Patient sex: M
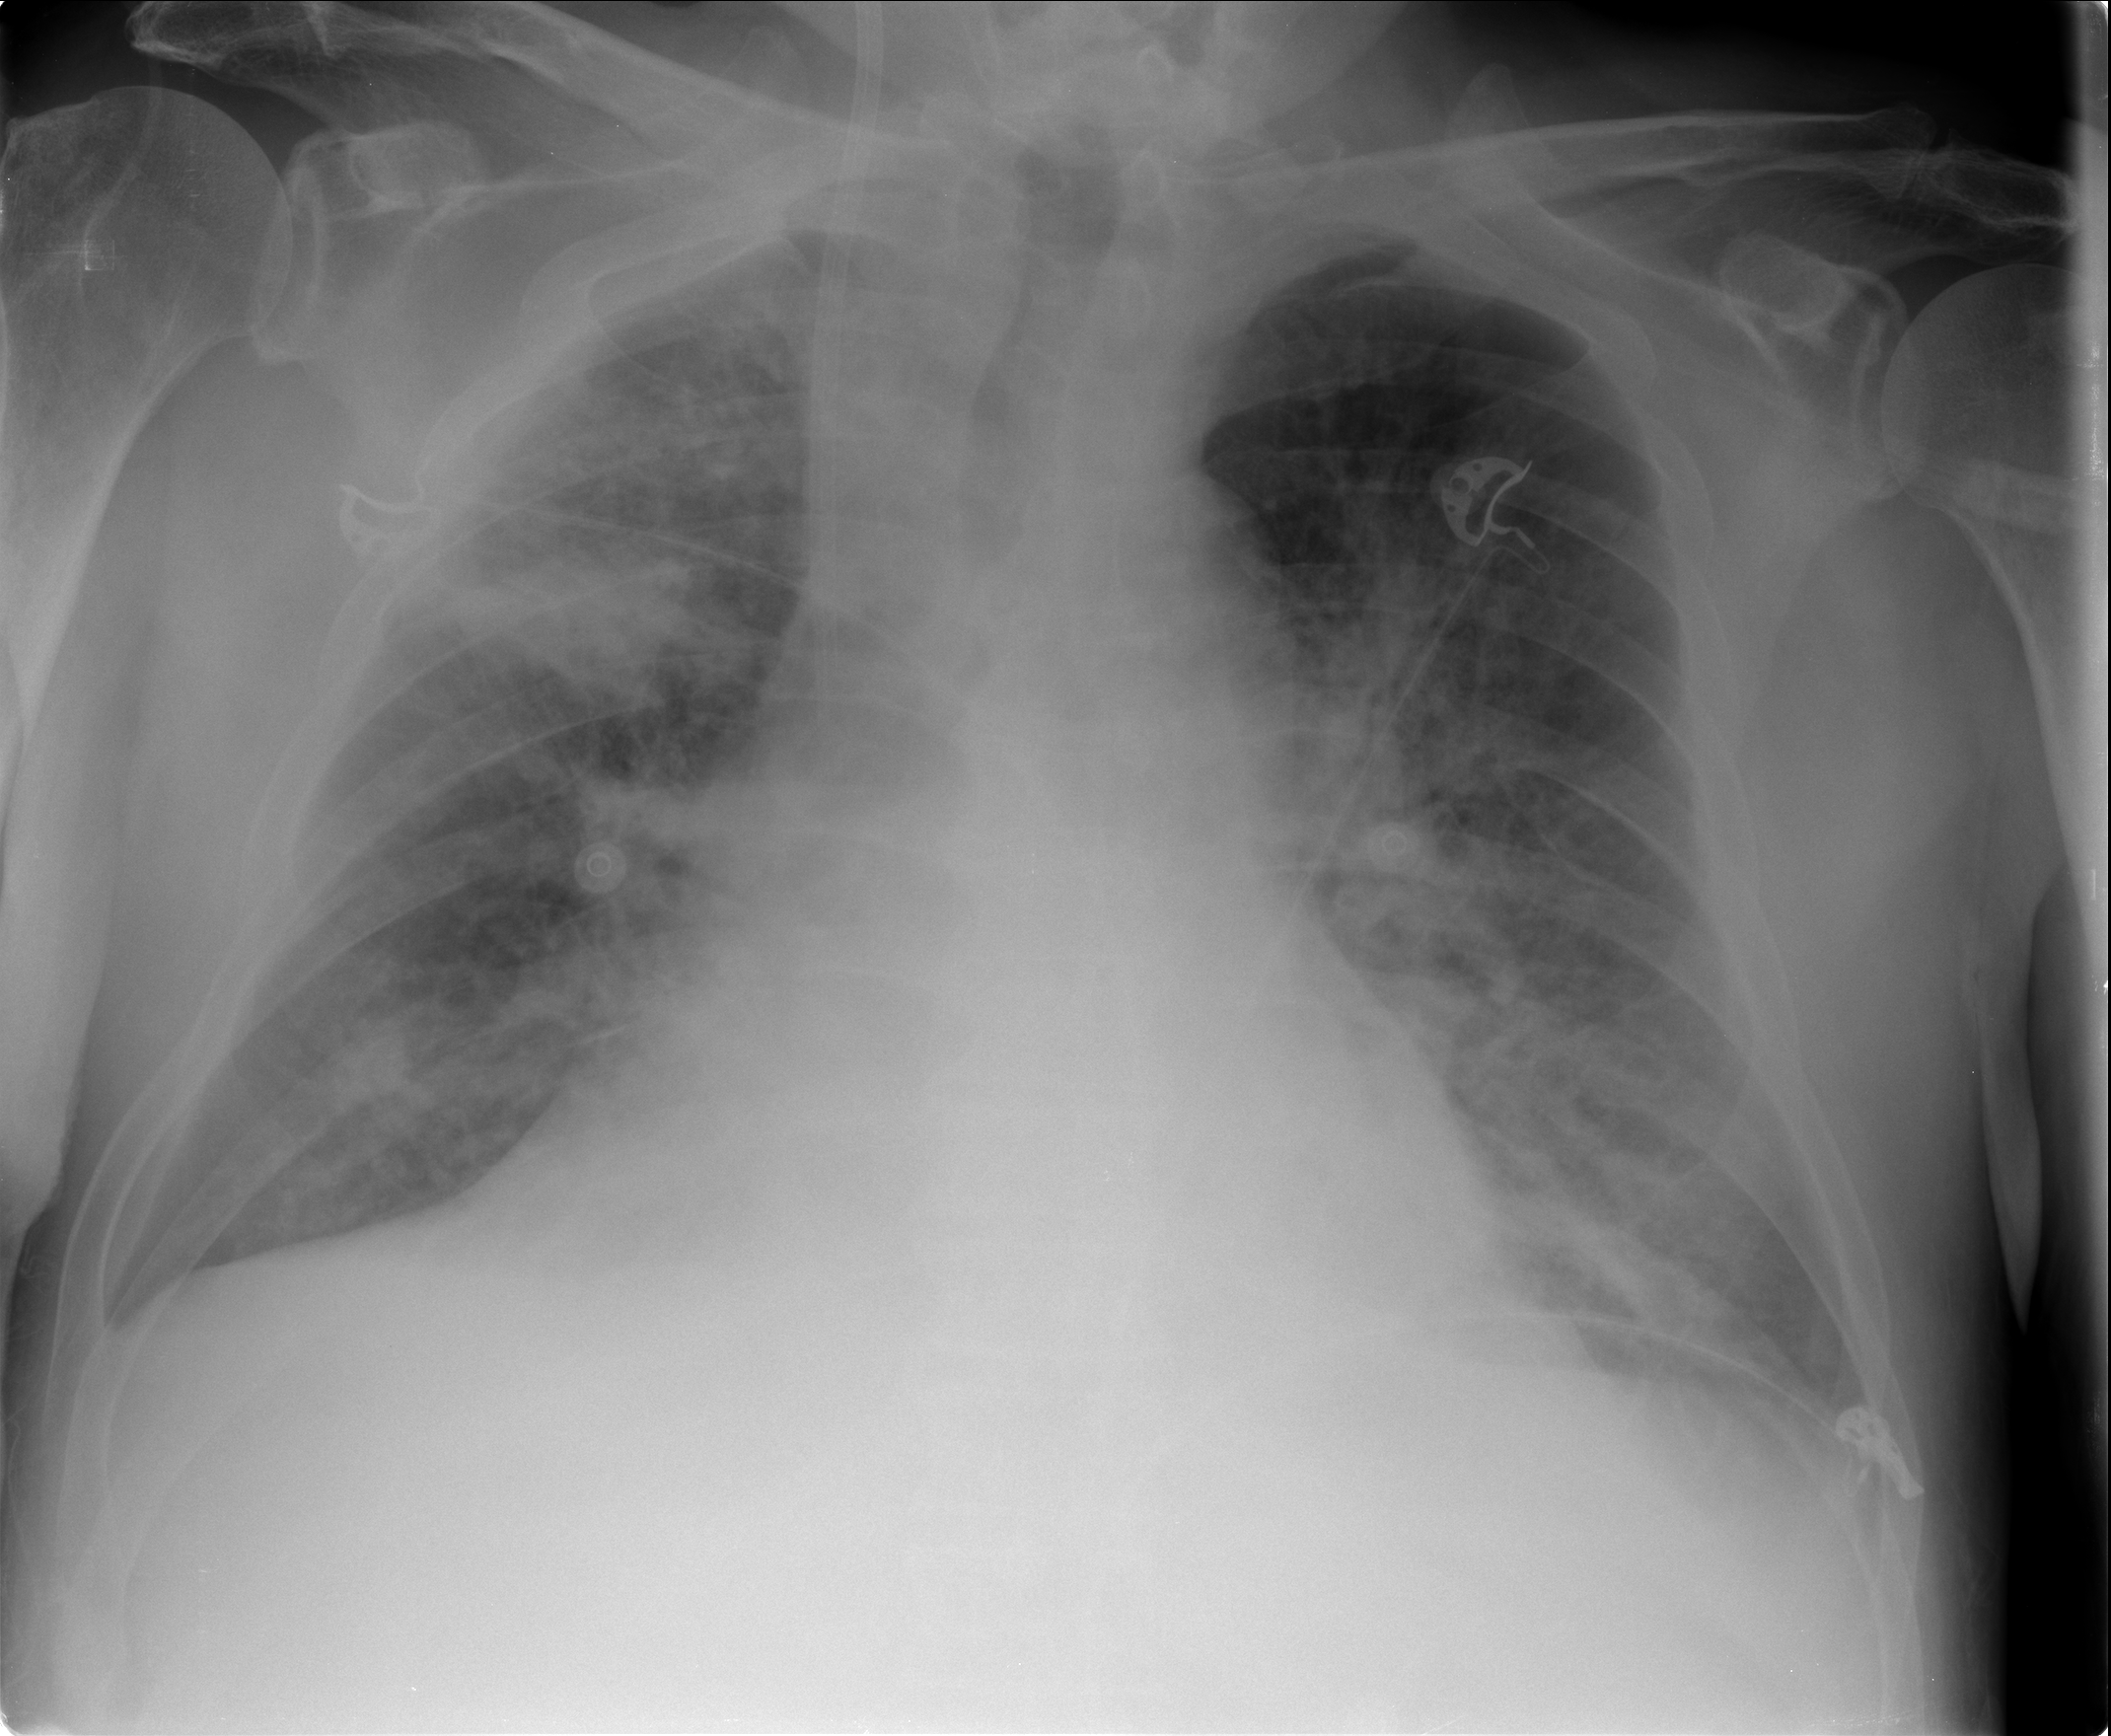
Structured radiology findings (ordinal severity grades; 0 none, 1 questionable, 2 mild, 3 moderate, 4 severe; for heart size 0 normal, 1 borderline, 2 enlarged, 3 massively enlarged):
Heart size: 0
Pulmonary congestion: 2
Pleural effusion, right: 0
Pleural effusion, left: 0
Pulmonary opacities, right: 3
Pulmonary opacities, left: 0
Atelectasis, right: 0
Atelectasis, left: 0